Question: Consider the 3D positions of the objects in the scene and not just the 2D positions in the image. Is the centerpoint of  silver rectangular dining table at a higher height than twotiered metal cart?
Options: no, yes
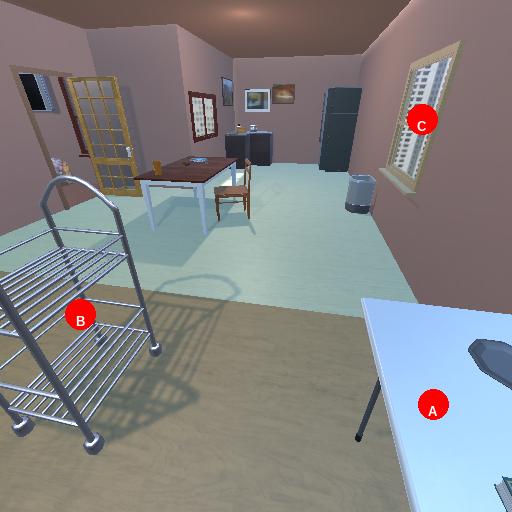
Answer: no